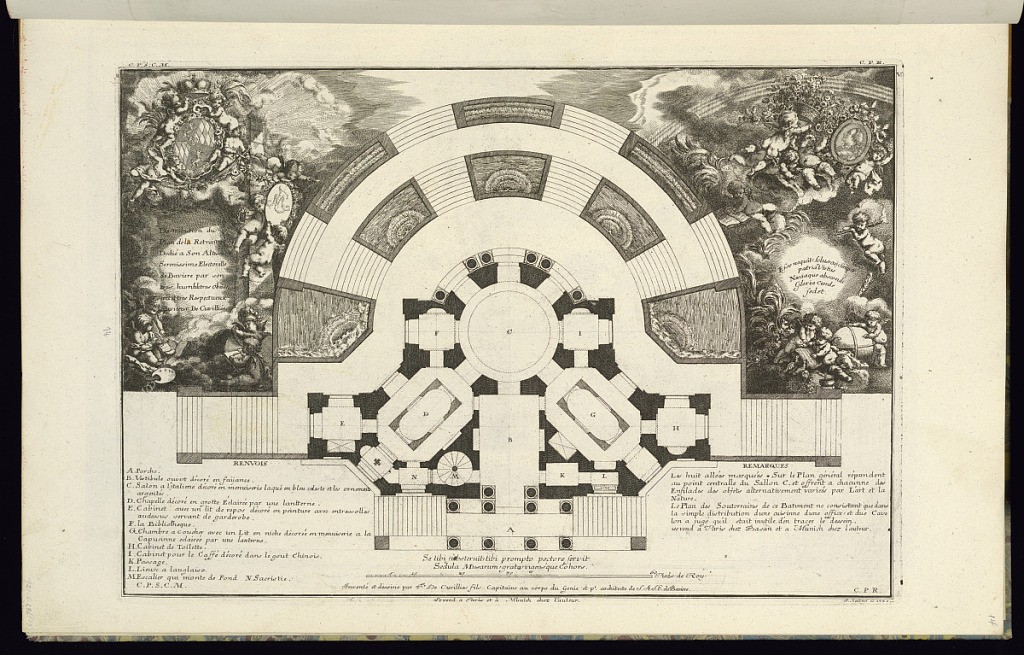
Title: Distribution du Plan de la Retraitte
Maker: François de Cuvilliés the Elder, Belgian, 1695 - 1768
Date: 1770
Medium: Engraving and etching on paper
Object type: Print
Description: An architectural plan for a garden building with a legend and scale. The plan is flanked by cartouches surrounded by putti, allegorical and royal motifs with the royal coat of arms, portrait, and cypher. The plate is titled, signed, dated, and numbered.